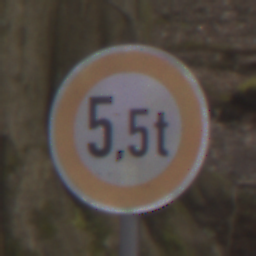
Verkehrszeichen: TatsaechlicheMasse
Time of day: MorningAfternoon
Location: Outdoor (Nature)
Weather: Overcast
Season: Autumn
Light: Natural